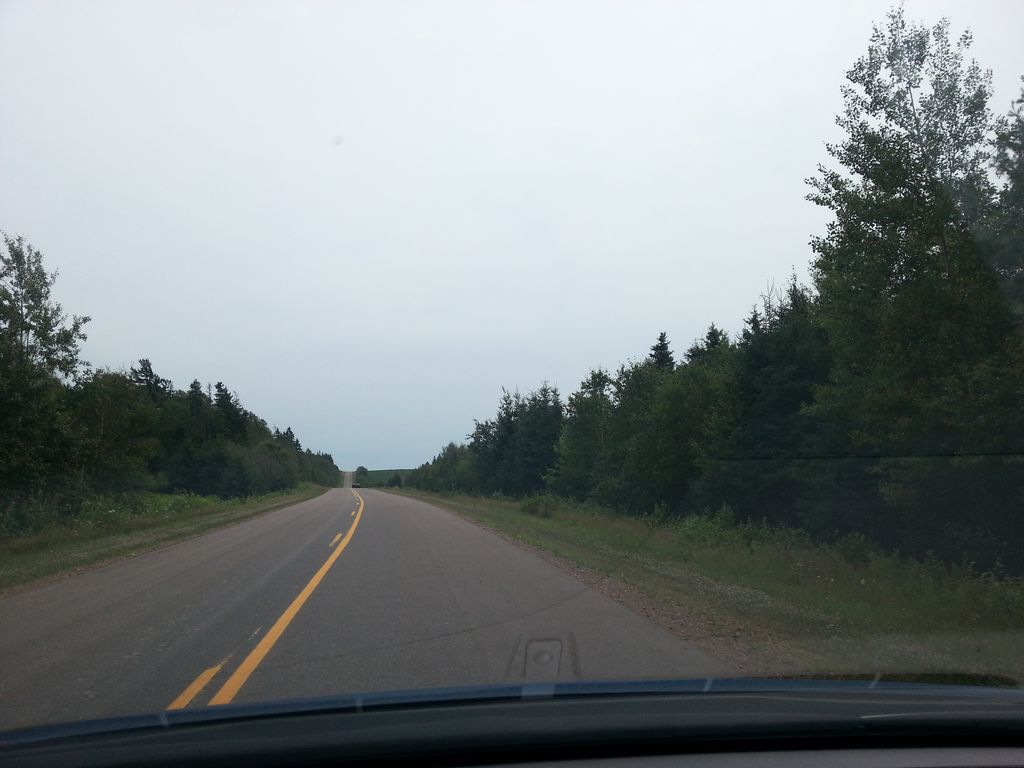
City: charlottetown